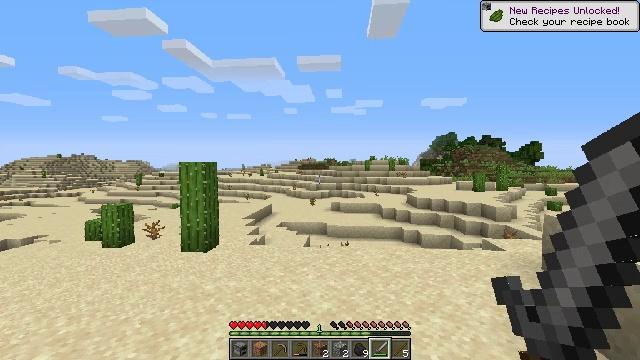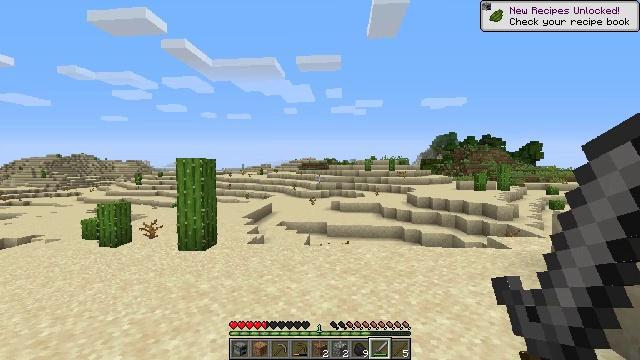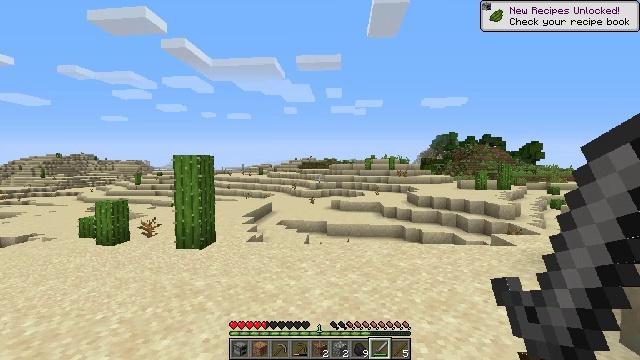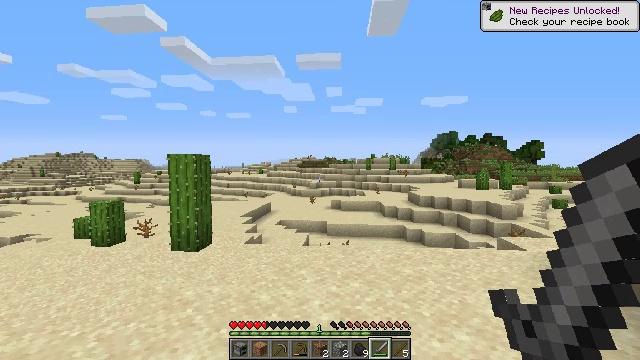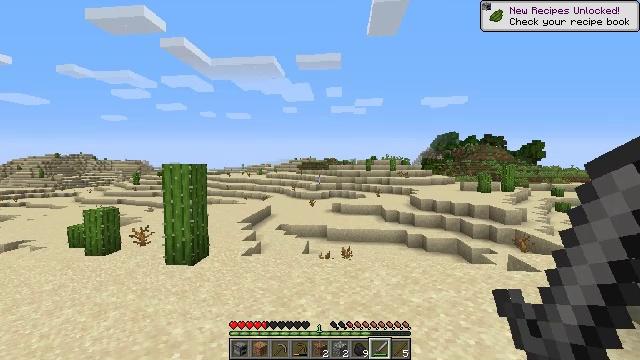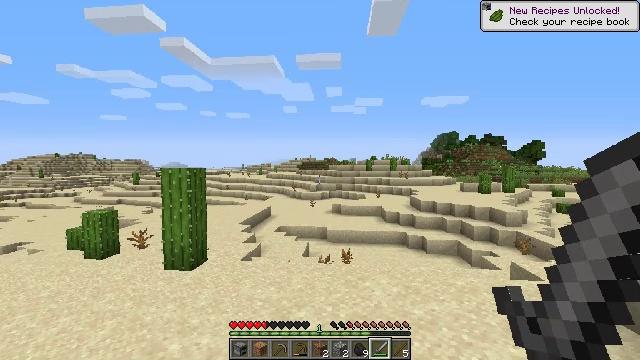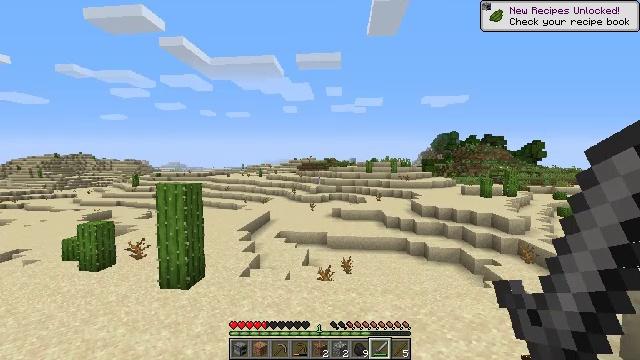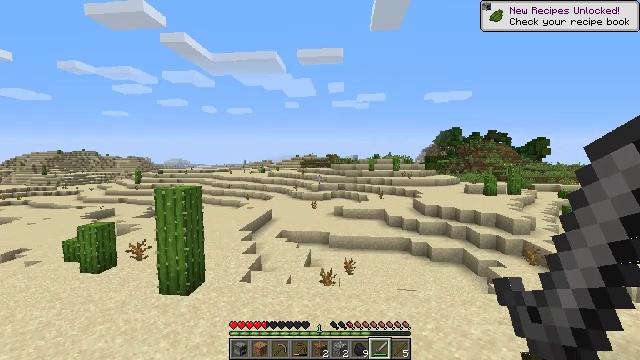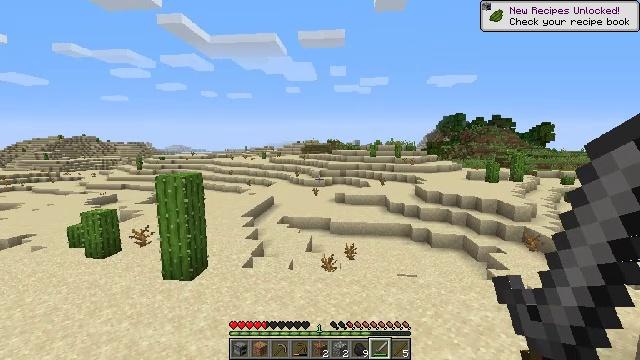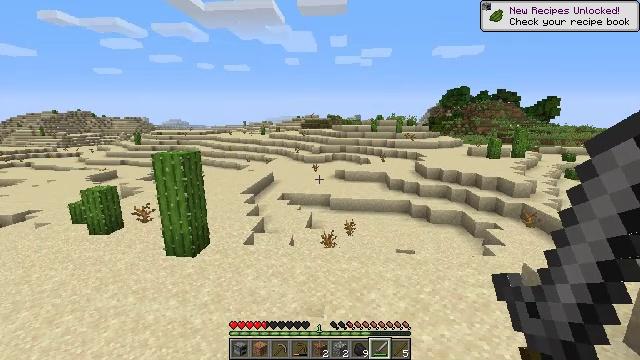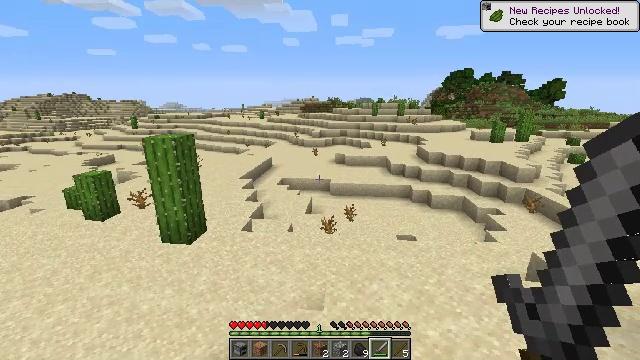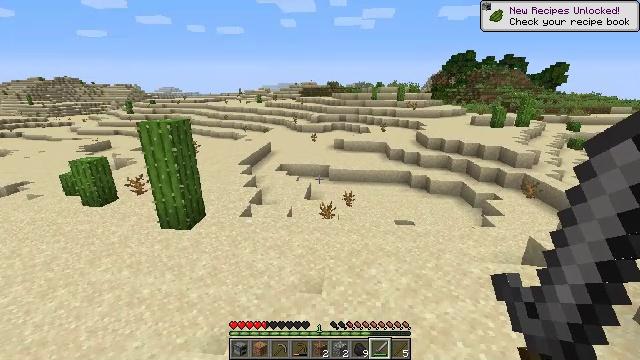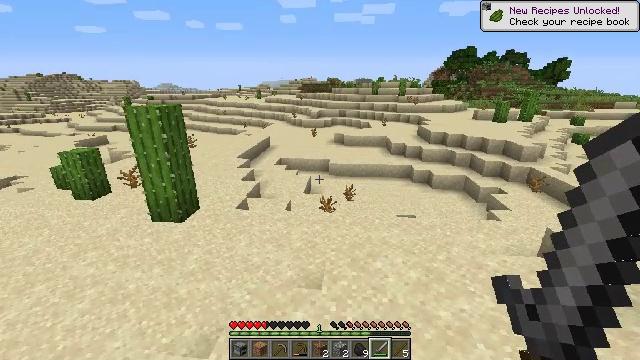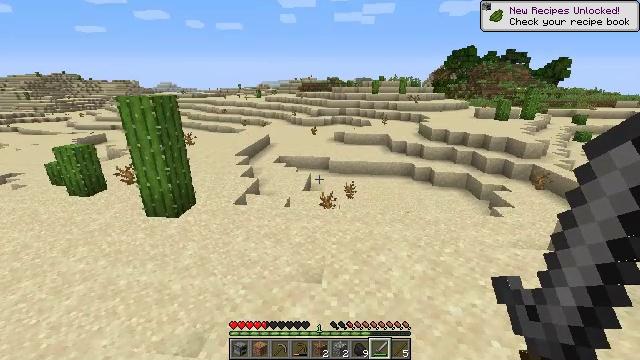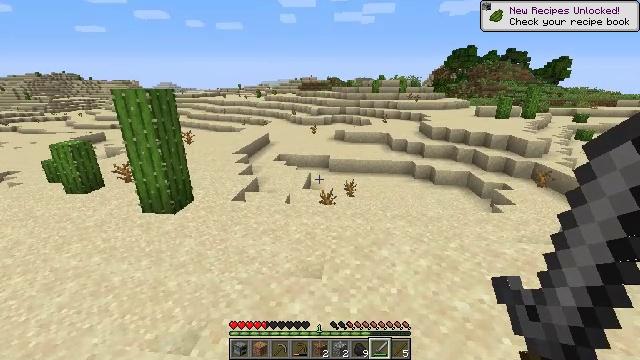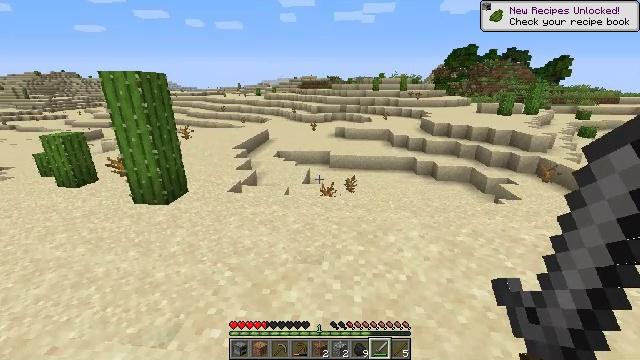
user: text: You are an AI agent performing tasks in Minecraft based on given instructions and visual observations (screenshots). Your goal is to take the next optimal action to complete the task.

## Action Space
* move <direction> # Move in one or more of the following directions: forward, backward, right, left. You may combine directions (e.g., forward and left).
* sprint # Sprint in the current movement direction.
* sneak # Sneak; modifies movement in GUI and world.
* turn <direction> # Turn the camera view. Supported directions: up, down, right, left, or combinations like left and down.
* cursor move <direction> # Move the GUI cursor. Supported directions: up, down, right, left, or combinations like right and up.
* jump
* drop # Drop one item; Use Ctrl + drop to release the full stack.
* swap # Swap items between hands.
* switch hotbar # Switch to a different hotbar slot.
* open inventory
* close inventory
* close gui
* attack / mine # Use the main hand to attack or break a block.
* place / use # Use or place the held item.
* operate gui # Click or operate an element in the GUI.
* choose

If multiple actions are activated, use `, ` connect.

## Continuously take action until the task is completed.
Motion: motion action
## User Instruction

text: Collect the dead bush from dry areas.
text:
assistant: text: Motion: move forward, jump
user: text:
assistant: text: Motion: move forward, jump
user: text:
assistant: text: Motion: move forward, jump
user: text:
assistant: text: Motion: move forward, jump
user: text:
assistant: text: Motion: move forward, jump
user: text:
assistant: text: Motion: move forward, jump
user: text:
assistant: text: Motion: move forward, jump
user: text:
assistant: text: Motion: move forward, turn down, jump
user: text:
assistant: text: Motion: move forward, turn down, jump
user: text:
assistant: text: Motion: move forward, turn down, jump
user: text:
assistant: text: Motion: move forward, turn down, jump
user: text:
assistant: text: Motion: move forward, jump
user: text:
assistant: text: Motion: move forward, jump
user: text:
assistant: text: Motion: move forward, jump
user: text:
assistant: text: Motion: move forward, jump
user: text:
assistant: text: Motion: move forward, jump
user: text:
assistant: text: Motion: move forward, jump
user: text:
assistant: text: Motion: move forward, jump
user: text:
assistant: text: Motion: move forward, jump
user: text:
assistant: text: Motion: move forward, jump
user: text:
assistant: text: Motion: move forward, jump
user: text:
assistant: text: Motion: move forward, jump
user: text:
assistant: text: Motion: move forward, jump
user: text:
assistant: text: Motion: move forward, jump
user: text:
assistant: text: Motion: move forward, jump
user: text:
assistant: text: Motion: move forward, jump
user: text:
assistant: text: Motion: move forward, jump
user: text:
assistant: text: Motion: move forward, jump
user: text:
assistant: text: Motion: move forward, jump
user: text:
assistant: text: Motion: move forward, jump